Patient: sex F, age 74
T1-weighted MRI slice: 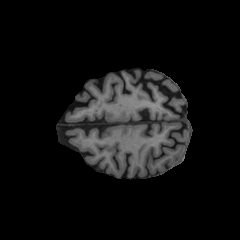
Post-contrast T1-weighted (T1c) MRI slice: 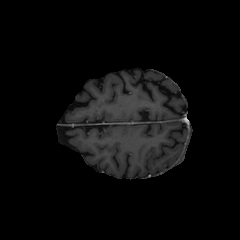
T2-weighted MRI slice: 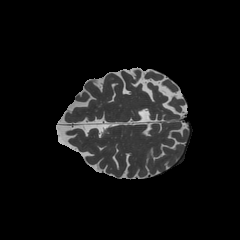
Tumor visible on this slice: no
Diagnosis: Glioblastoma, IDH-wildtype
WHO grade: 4